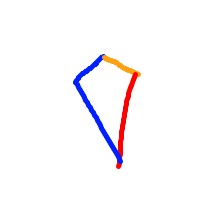
Shape: kite